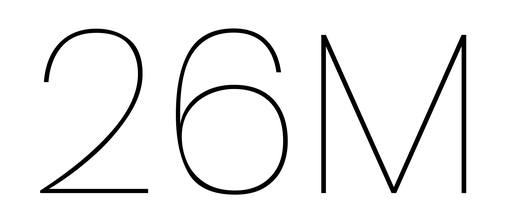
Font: Poppins-Thin